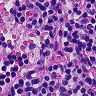
Metastatic tissue present: no